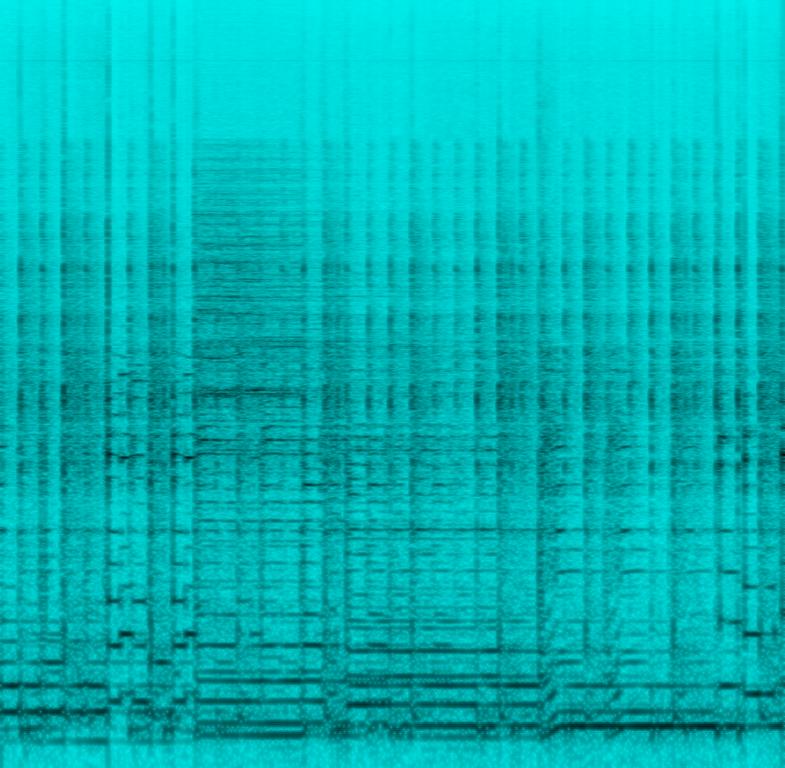
Someone is playing a e-guitar melody and strumming chords using a lot of reverb and delay over a drum backing track. This is an amateur recording. This song may be playing at home practicing guitar.